Interaction volume radius: 5 \u00c5
Interaction volume height: 35 \u00c5
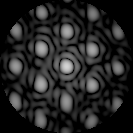
Disorder parameter: 0.2204